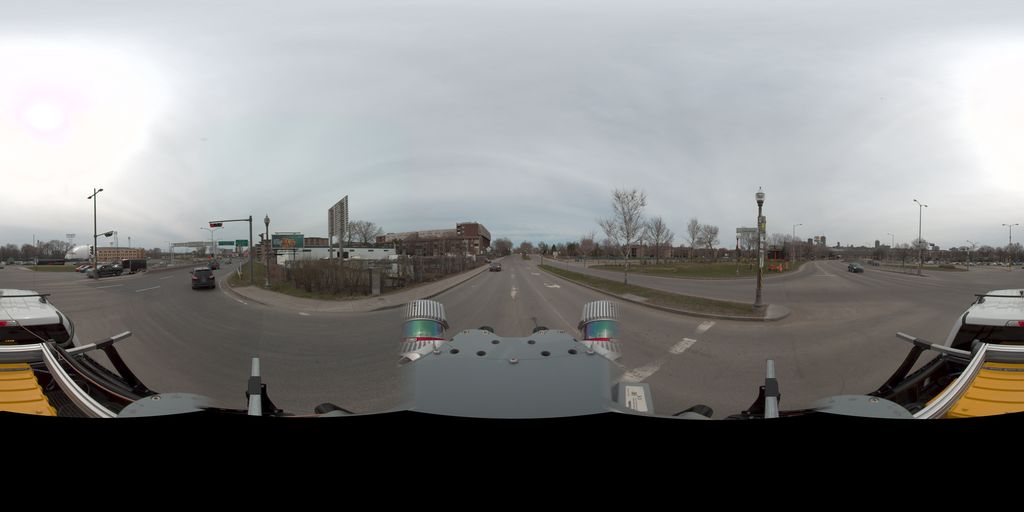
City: quebec_city